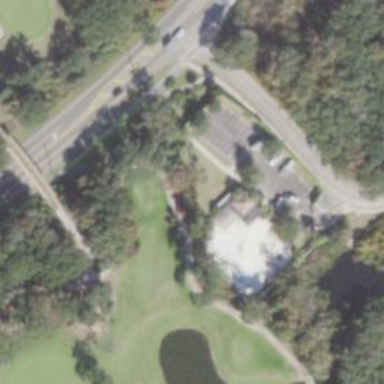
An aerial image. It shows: Golf course.